RGB frame:
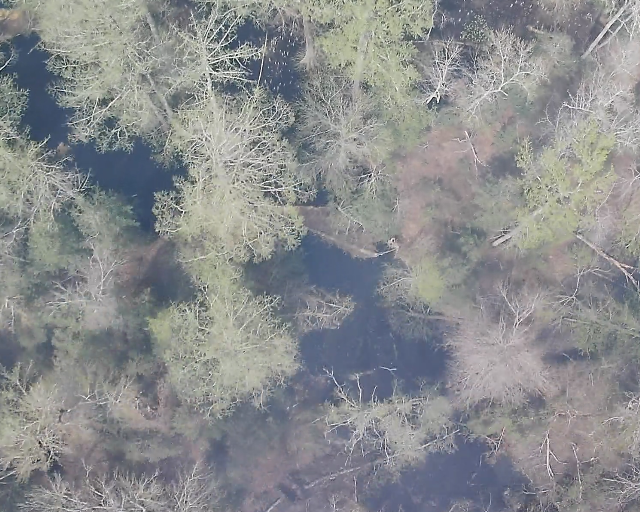
Thermal frame:
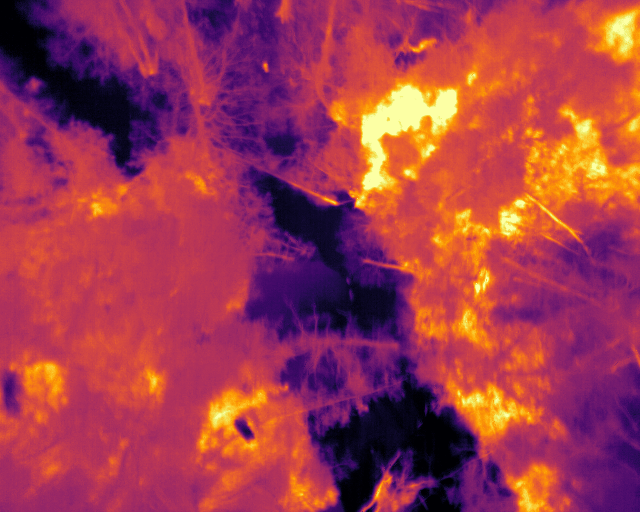
Captured: 2026-02-26 03:46:21
Pixels at or above 80 °C: 0 (fraction of frame: 0)